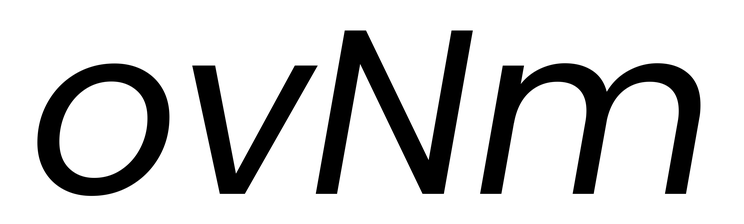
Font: Poppins-Italic